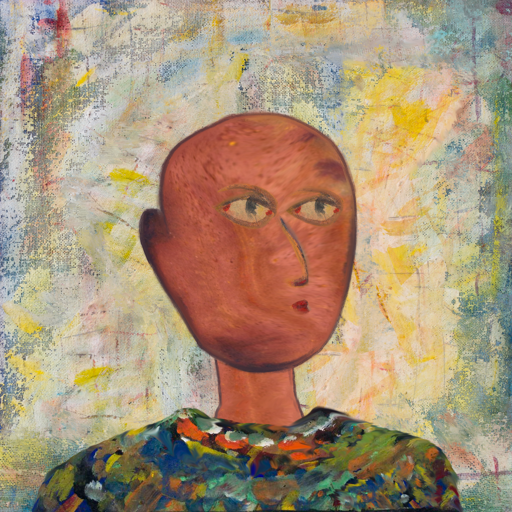
Background: Irani, Head And Neck Side: Mother_And_Son_Mother, Face Side: GypsyMother, Bust: An_Impression, Hair Side: Blank, Head Accessory: Blank, Second Necklace: Blank, Necklace: Blank, Baby: Blank